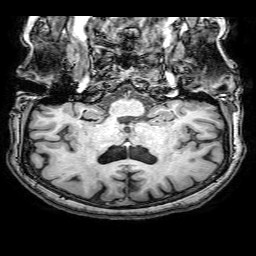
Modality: T1w
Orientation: sagittal
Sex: female
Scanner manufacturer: philips
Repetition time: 0.008108 s
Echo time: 0.00371 s